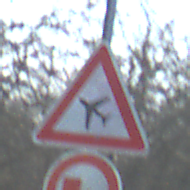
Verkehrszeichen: FlugbetriebRechts
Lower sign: UeberholverbotKraftfahrzeuge
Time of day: MorningAfternoon
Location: Outdoor (Nature)
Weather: Clear
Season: NotSpecified
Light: Natural